Aerial crown-view tile of a tropical tree (Barro Colorado Island, Panama), acquired 20250512:
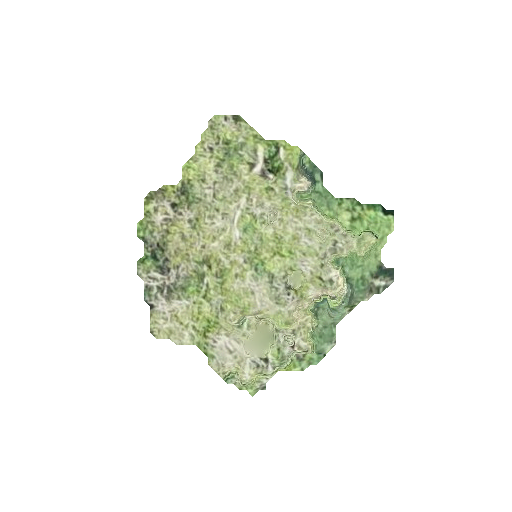
Species: Platypodium elegans
GBIF accepted scientific name: Platypodium elegans
Crown area: 66.638 m²